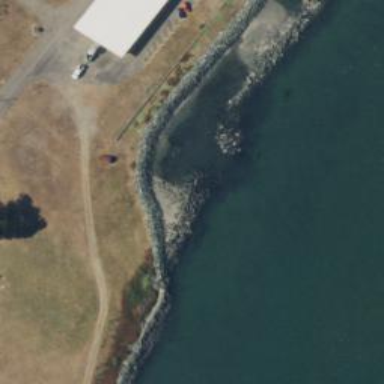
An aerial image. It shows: Breakwater structure.